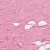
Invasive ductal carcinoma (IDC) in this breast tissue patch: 0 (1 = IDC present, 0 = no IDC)